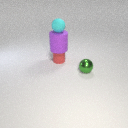
small cyan rubber sphere above large purple rubber cylinder